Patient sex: M
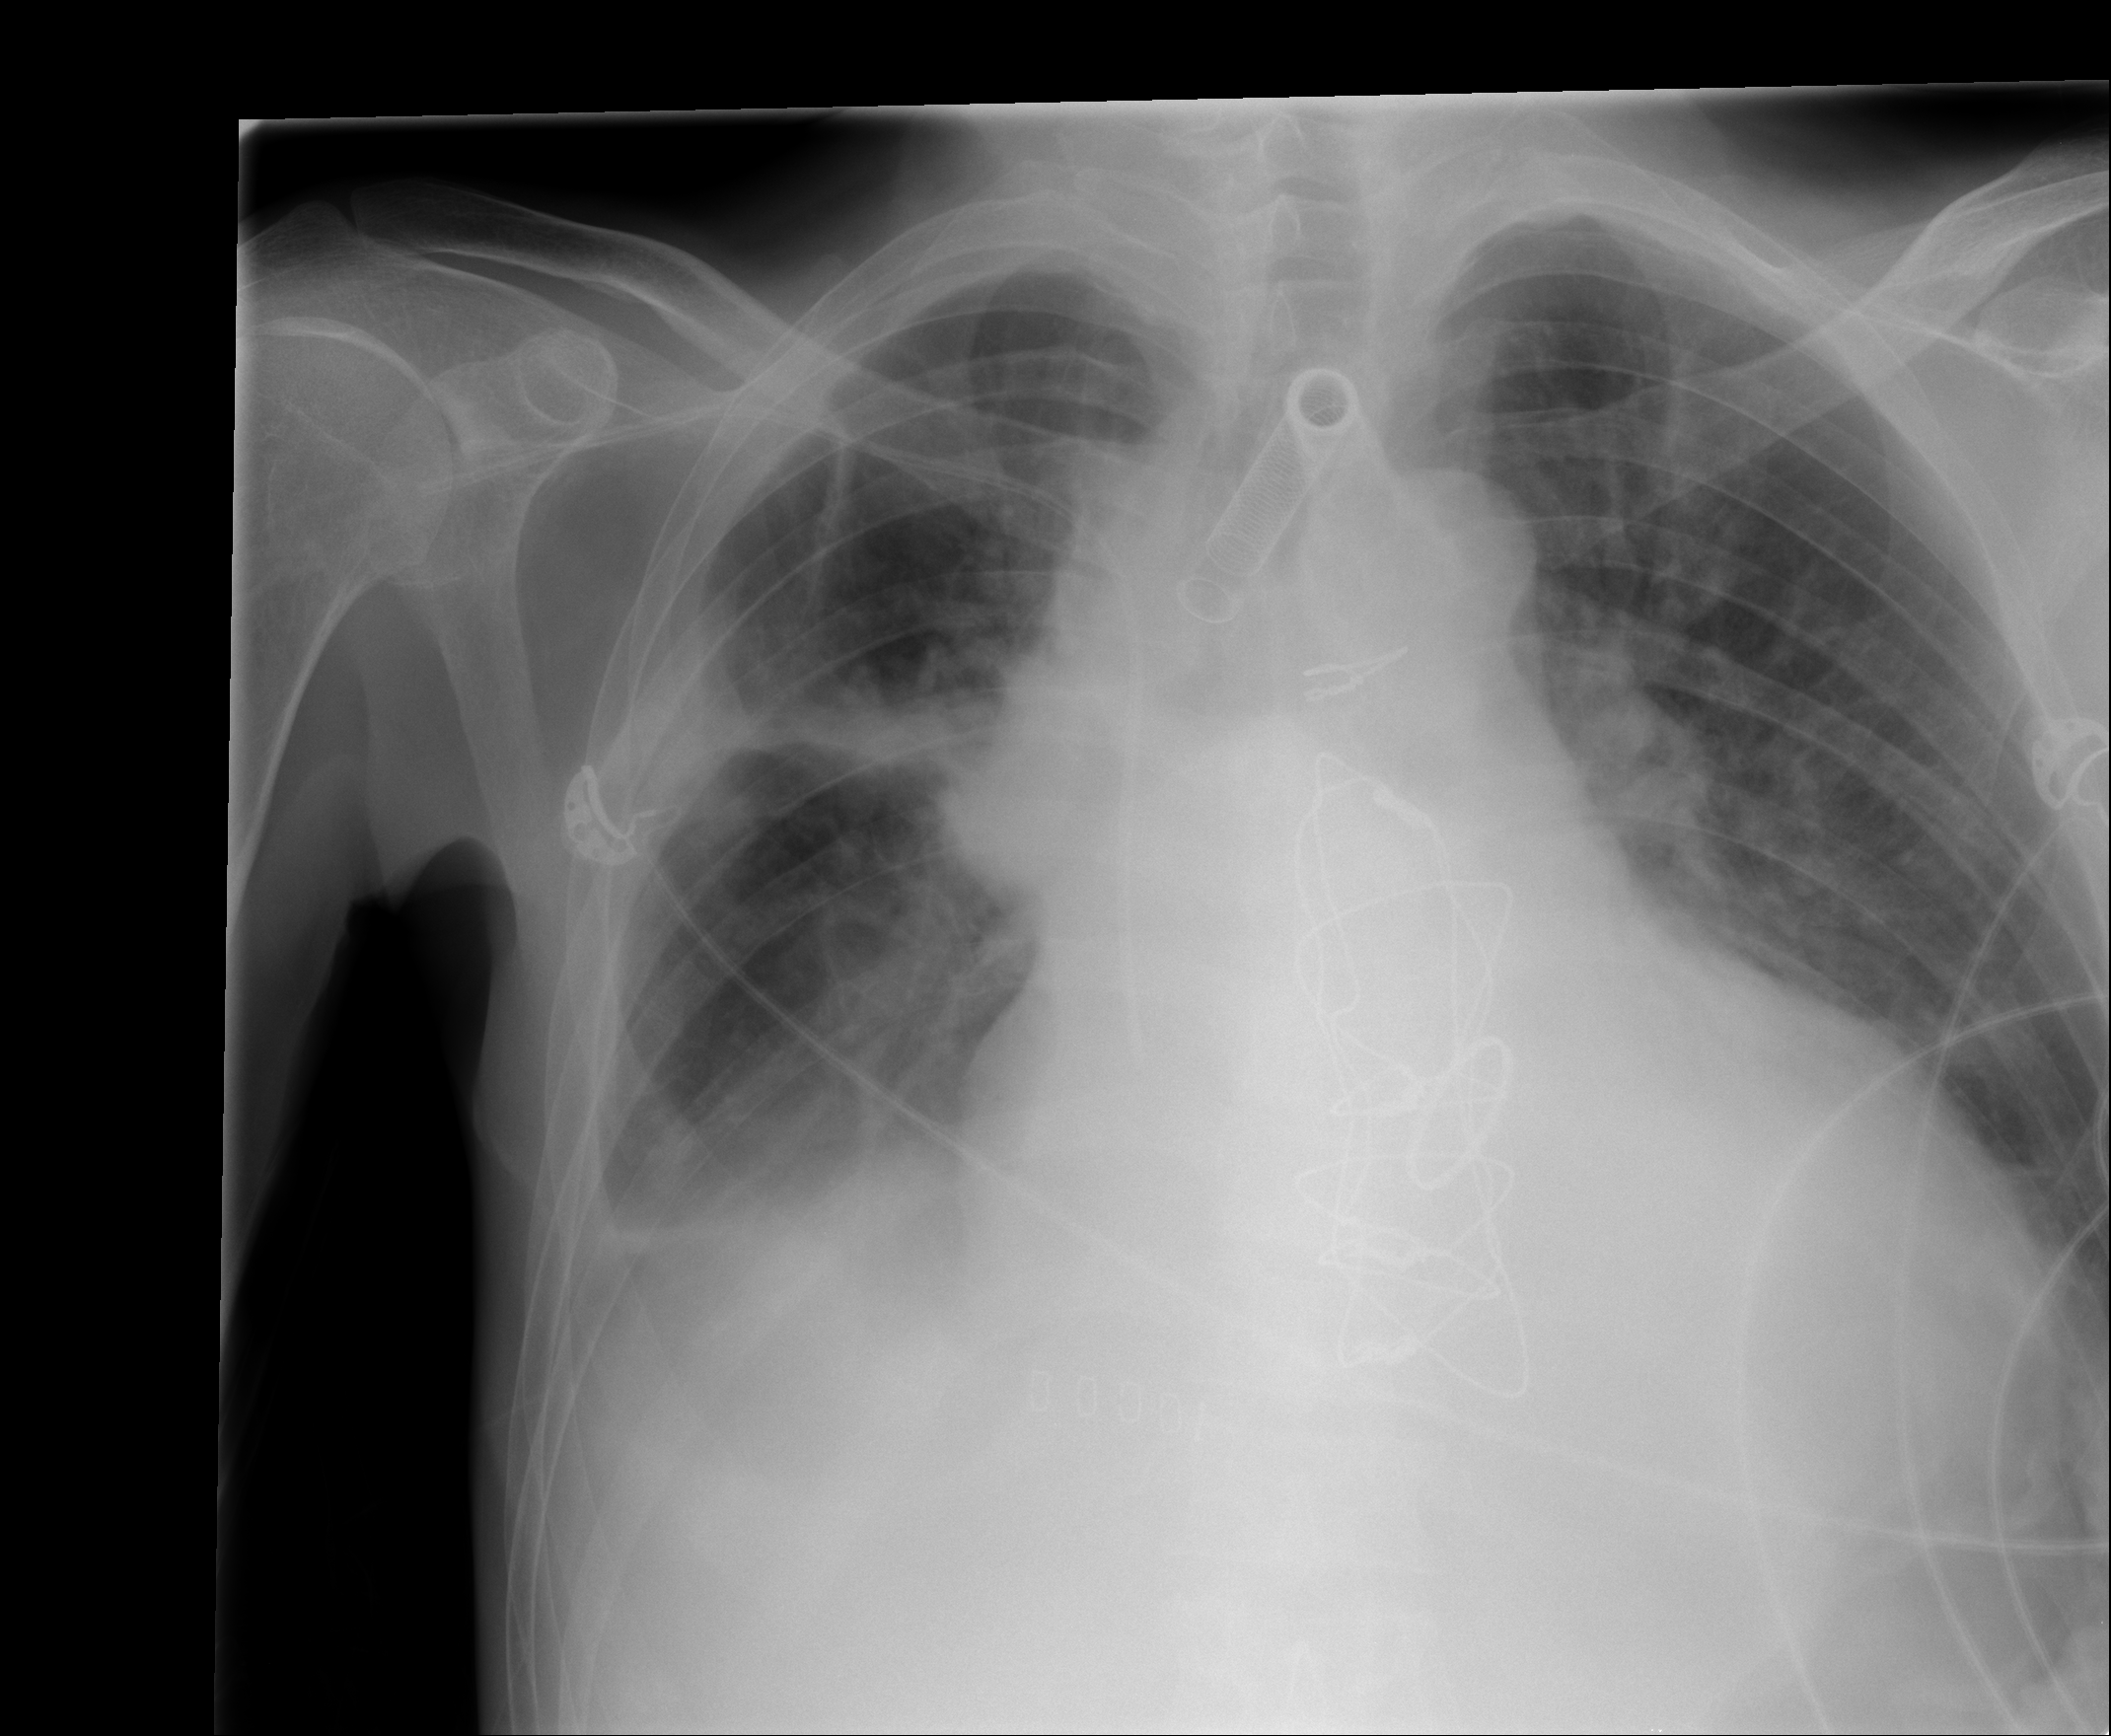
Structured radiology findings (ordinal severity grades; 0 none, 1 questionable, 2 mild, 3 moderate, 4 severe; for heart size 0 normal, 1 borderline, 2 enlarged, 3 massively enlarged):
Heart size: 3
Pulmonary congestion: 2
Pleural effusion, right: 2
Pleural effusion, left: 0
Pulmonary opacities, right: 0
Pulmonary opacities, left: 0
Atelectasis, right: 2
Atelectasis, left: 1